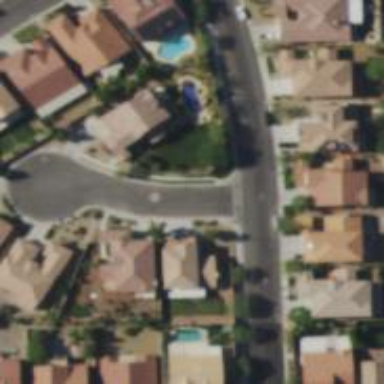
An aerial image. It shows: Residential road.